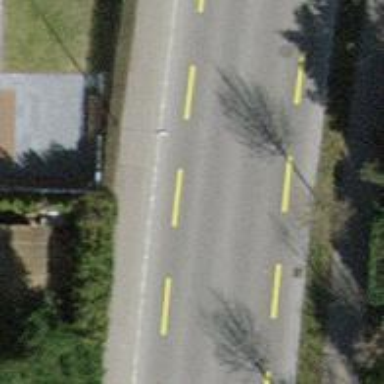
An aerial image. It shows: Secondary road with asphalt surface and designated cycle lane.